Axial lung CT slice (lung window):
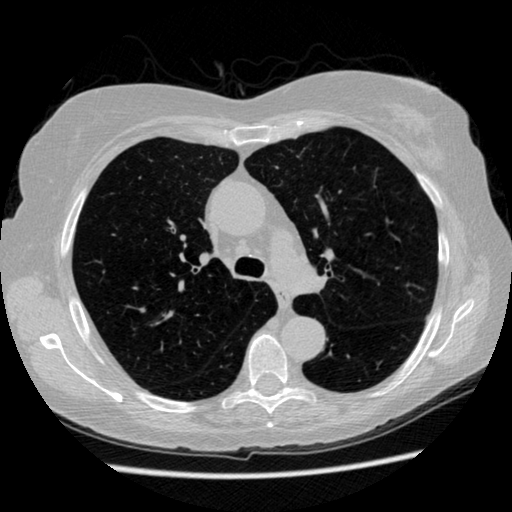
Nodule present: no